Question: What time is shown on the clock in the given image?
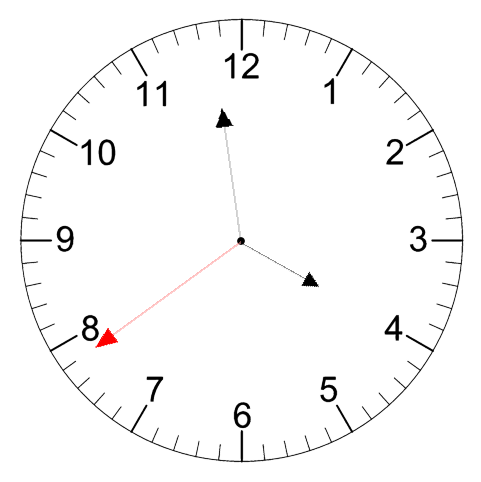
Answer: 03:58:39